Question: I'm trying to get the column header after going through each row and getting the highest value from that row, how do i do it?
'''
with open(filePath) as csvfile:
reader = csv.DictReader(csvfile)
for row in reader:
euro = int(row['Euro'])
usd = int(row['Usd'])
pound = int(row['Pound'])
yuan= int(row['Yuan'])
max_curr = max(euro,usd,pound,yuan)
'''

Eg. For the first row of data, i want to print the header 'Euro' as 99 is the largest value in that row
And for the second row, i want to print the header 'Usd' as 99 is the largest value in that row
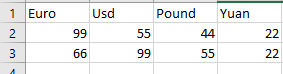
Answer: Use the 'key' parameter in 'max()' function:
'''
import csv
from collections import OrderedDict
with open(filePath) as csvfile:
reader = csv.DictReader(csvfile)
for row in reader:
# converting the row values to integers.
row = OrderedDict((k, int(v)) for k, v in row.items())
# getting the column name of the max value
max_curr = max(row, key=row.get)
print(max_curr)
'''